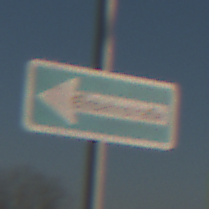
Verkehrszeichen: EinbahnstrasseLinksweisend
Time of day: MorningAfternoon
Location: Outdoor (Nature)
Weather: Clear
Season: Winter
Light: Natural